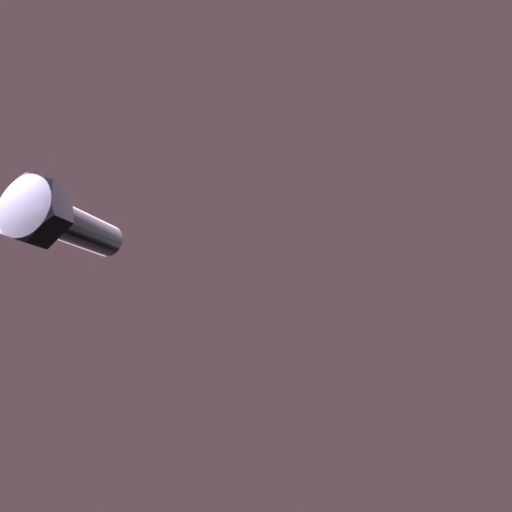
Label: bolt